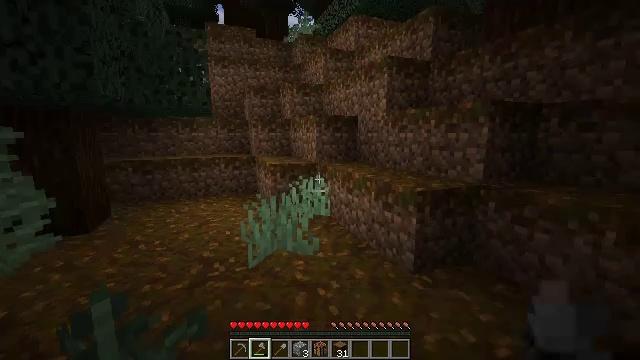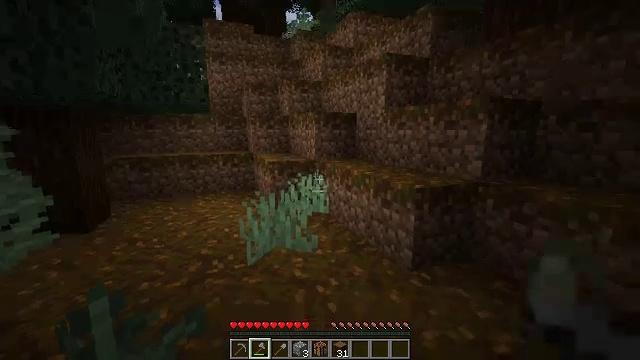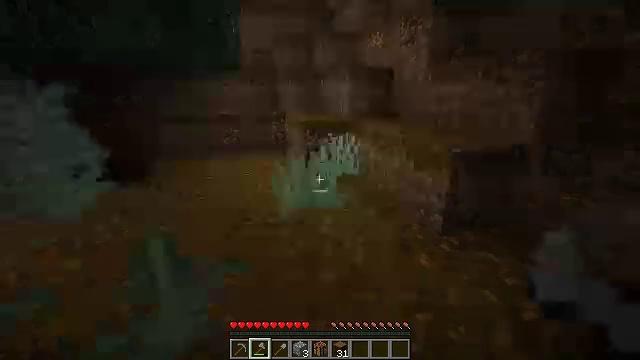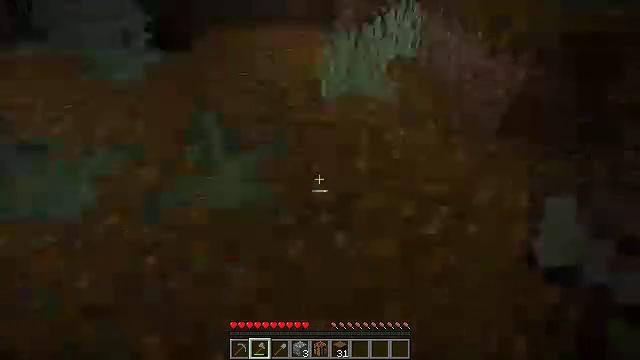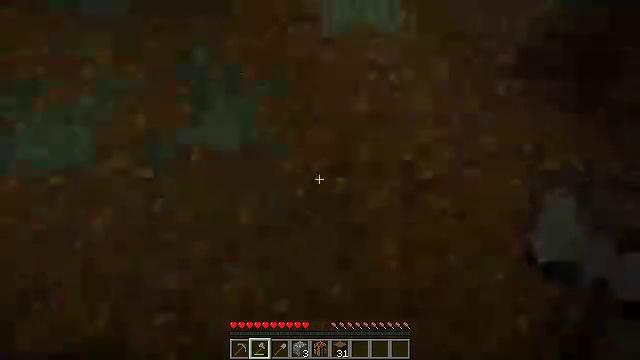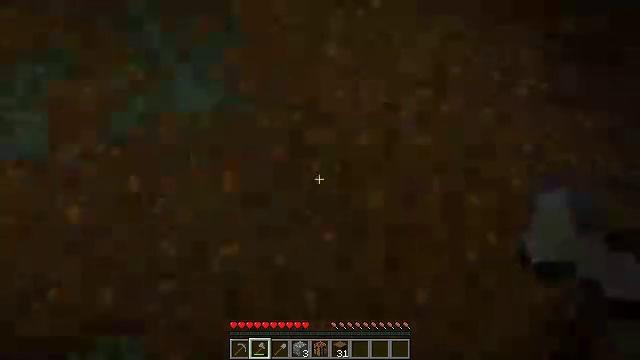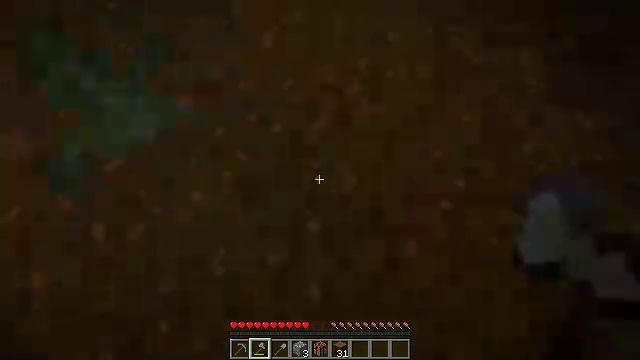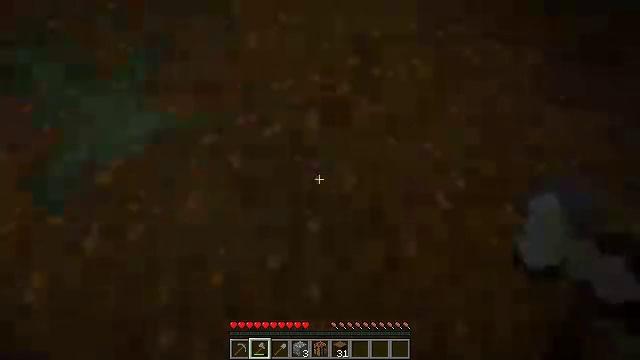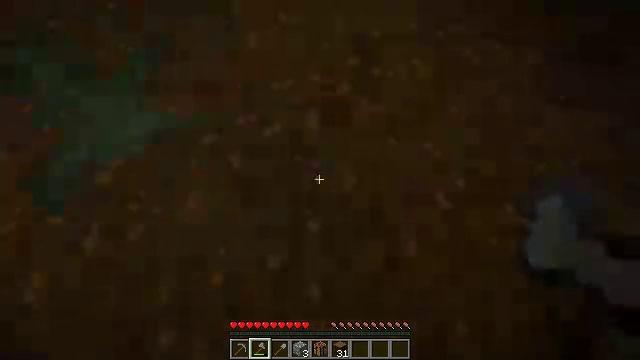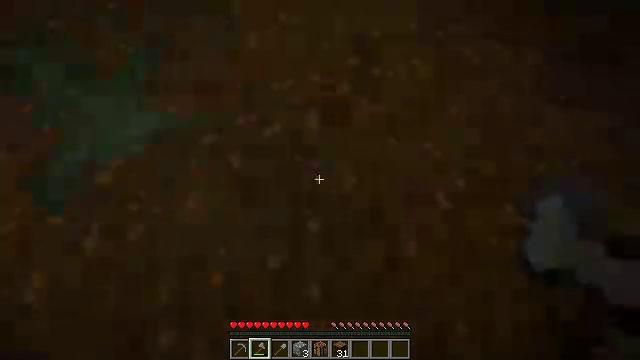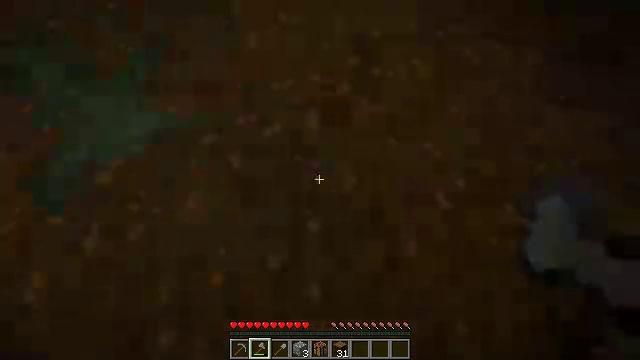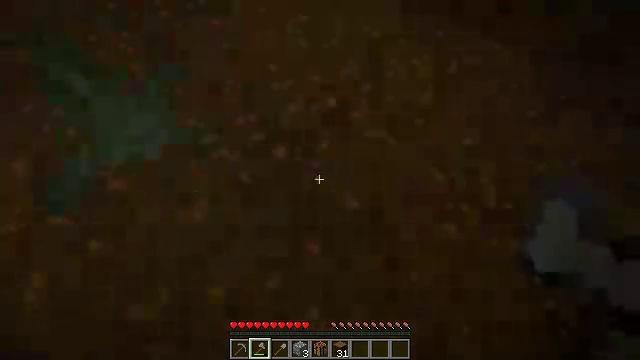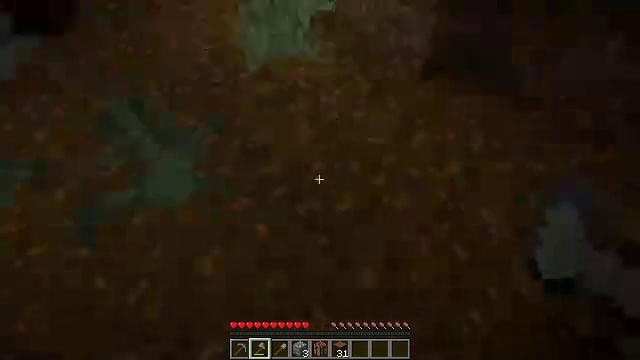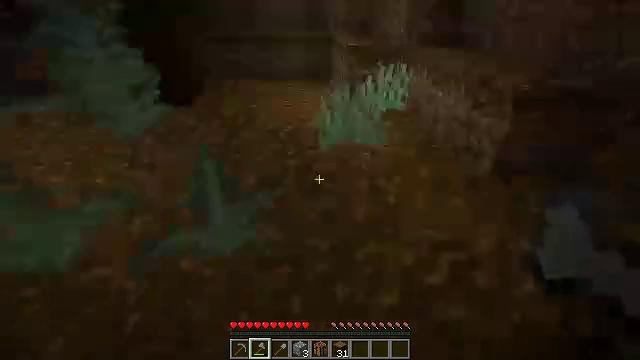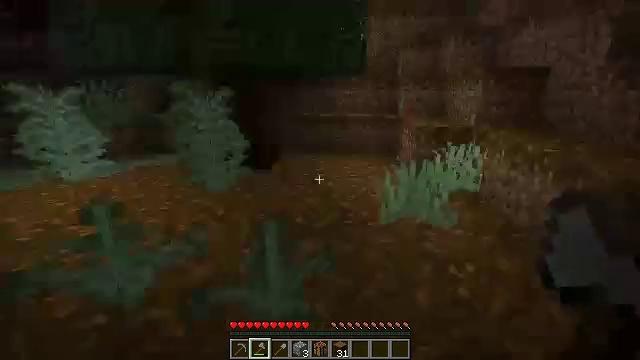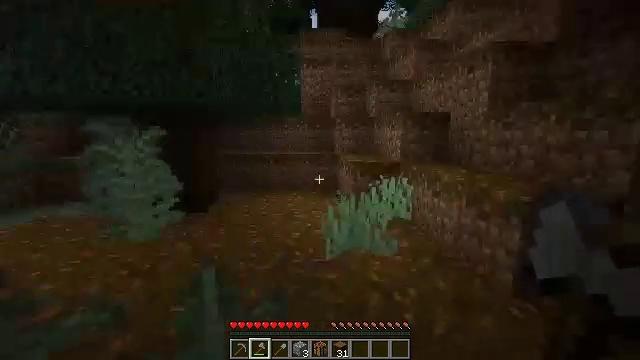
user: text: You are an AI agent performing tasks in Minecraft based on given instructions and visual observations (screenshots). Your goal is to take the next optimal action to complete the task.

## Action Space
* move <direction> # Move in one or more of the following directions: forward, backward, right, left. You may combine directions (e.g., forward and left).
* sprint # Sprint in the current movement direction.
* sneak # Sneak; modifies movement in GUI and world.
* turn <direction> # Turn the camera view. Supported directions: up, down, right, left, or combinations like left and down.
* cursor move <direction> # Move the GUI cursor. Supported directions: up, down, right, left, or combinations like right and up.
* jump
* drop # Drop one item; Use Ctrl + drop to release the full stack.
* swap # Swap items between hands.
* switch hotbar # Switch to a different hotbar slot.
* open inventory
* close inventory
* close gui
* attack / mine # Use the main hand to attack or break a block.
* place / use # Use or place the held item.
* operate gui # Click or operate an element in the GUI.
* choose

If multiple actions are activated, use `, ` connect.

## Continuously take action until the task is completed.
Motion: motion action
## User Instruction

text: Harvest mossy cobblestone for building.
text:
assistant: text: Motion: no_op
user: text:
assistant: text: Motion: turn left and down
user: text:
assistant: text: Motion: turn left and down
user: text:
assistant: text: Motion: turn down
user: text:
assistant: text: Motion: turn right and down
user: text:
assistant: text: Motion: turn right and down
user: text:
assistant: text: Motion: turn right
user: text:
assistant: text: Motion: no_op
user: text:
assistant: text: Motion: no_op
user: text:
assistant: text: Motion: no_op
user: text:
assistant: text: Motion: turn left and up
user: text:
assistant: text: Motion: turn left and up
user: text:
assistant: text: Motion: turn left and up
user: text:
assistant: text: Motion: turn left and up
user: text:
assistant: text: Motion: turn right and up
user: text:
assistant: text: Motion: turn right and up
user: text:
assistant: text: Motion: turn right and up
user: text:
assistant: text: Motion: turn right
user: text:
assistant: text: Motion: no_op
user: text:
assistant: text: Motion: no_op
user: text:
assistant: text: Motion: turn left and down
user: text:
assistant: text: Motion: turn left
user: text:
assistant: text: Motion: no_op
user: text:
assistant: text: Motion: no_op
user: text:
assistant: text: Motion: no_op
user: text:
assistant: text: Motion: turn right
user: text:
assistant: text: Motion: move forward, turn left
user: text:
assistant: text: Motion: move forward, turn left
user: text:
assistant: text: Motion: move forward
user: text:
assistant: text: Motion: move forward